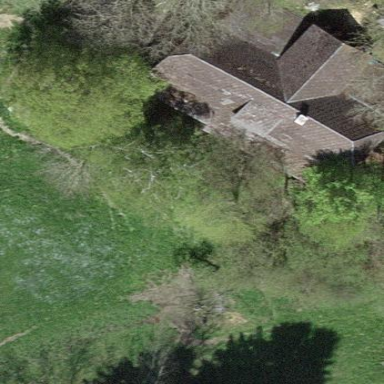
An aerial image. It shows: Farm building.